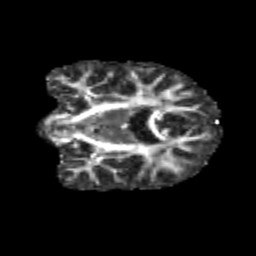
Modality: FA
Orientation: coronal
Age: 9
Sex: male
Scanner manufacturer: siemens
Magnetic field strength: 3 T
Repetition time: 3.8 s
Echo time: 0.07 s